Field crop: maize
Growth stage: 2
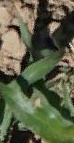
Species: maize